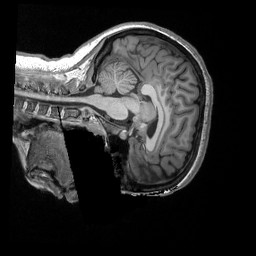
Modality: T1w
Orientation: sagittal
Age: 24
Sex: female
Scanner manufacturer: siemens
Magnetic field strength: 3 T
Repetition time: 2.3 s
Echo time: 0.00298 s